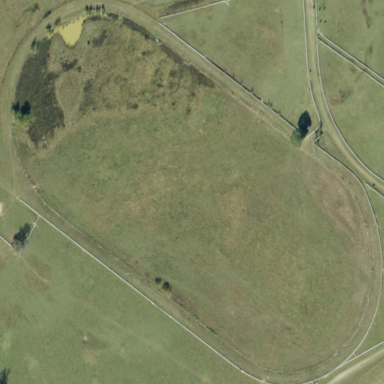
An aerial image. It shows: Equestrian track on the ground.